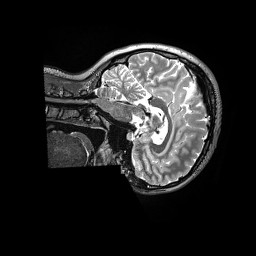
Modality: T2w
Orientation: sagittal
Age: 21
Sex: female
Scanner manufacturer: siemens
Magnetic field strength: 3 T
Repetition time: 3.2 s
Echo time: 0.564 s